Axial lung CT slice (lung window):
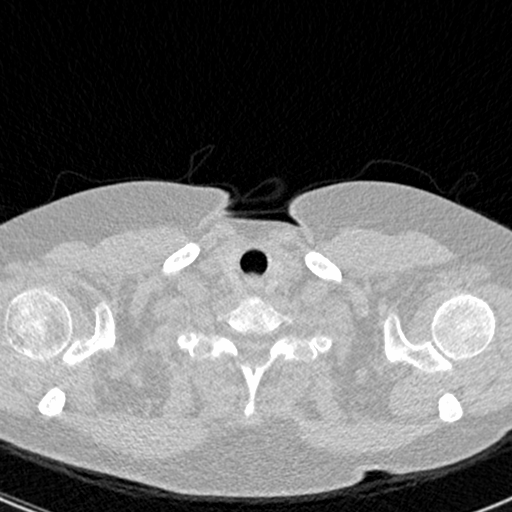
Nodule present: no